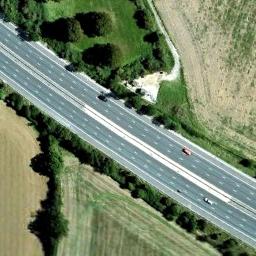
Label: freeway